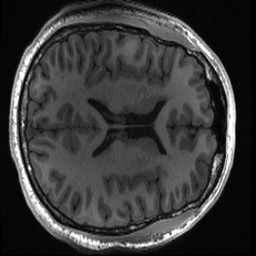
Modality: T1w
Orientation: axial
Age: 31
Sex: male